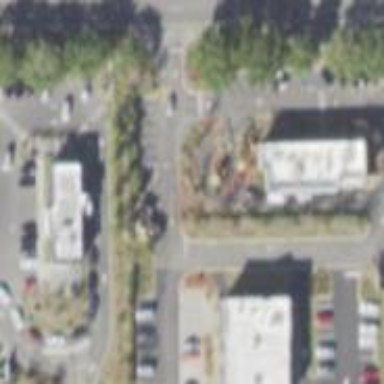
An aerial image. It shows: Retail area.